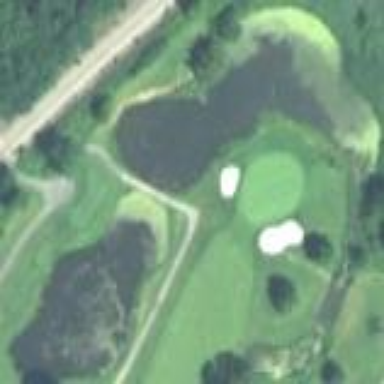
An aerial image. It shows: Water hazard on golf course. The hazard is natural water feature.